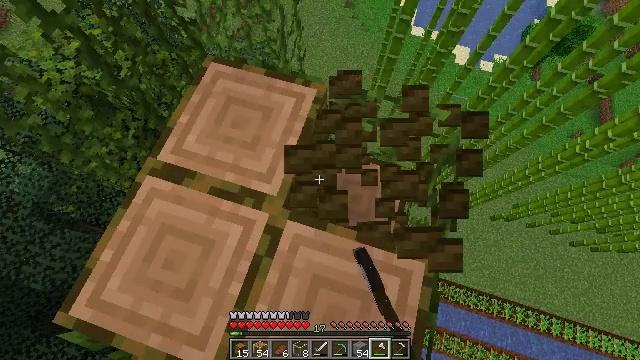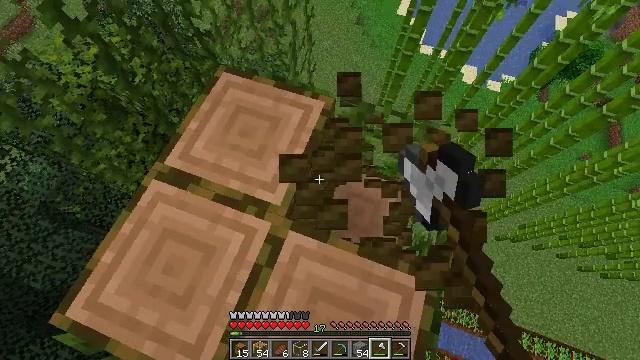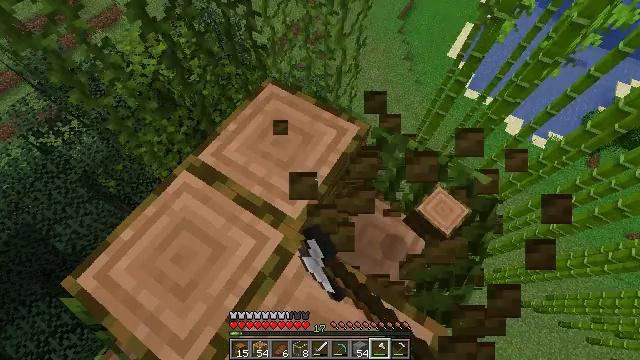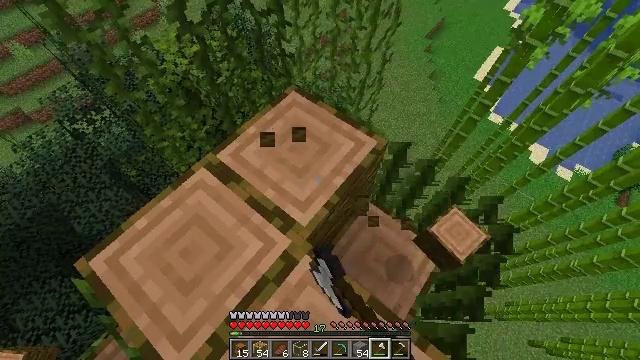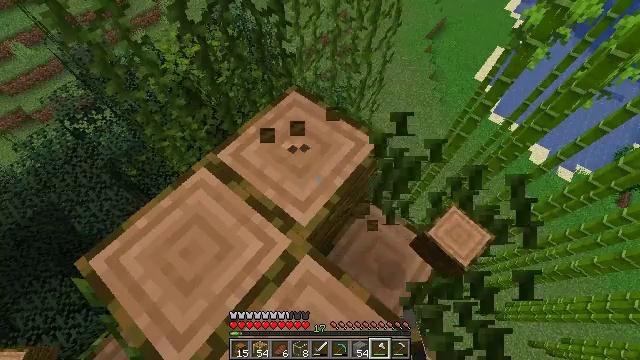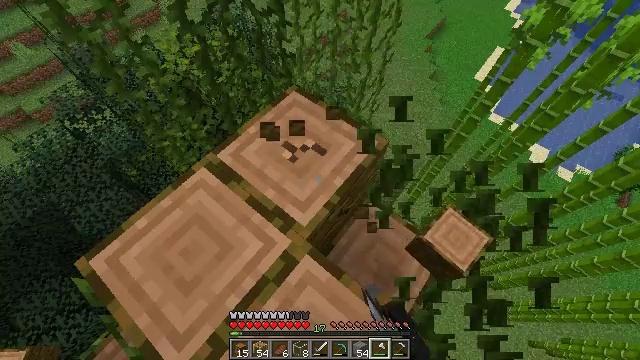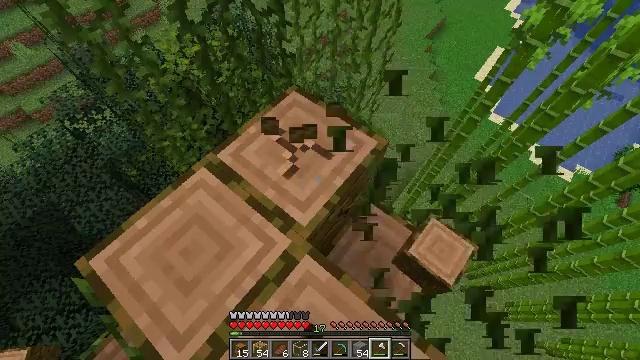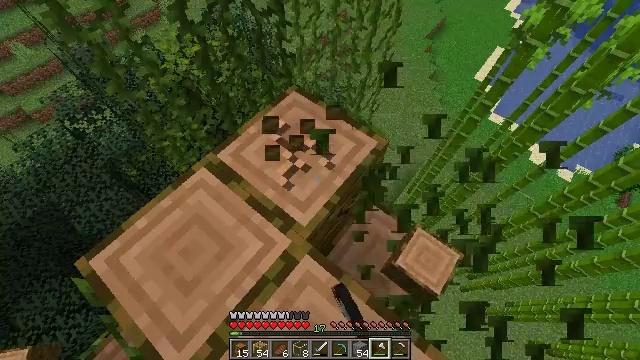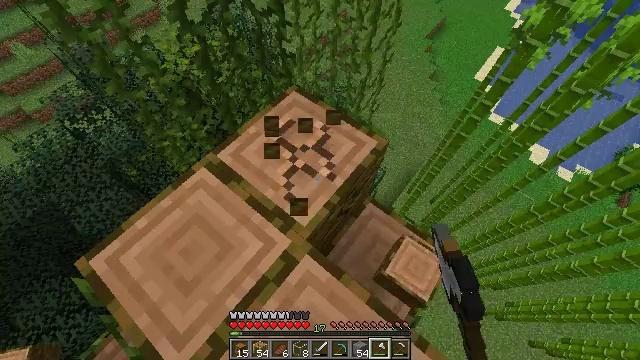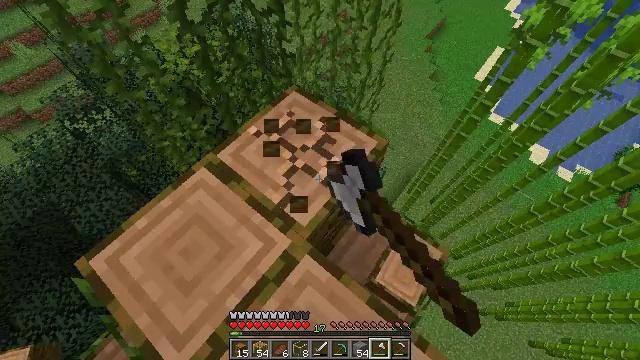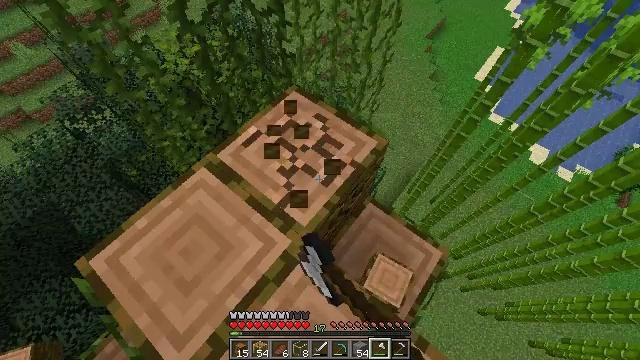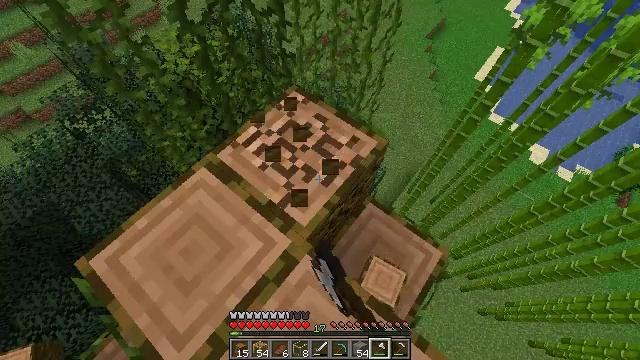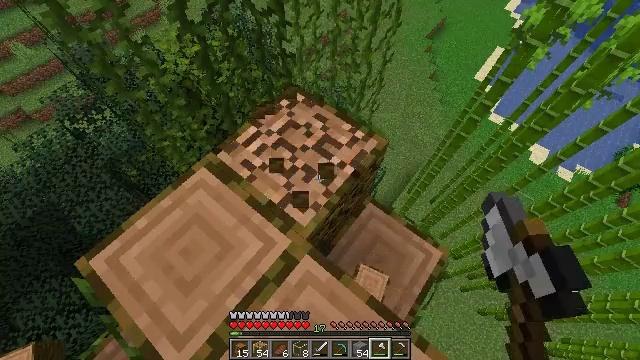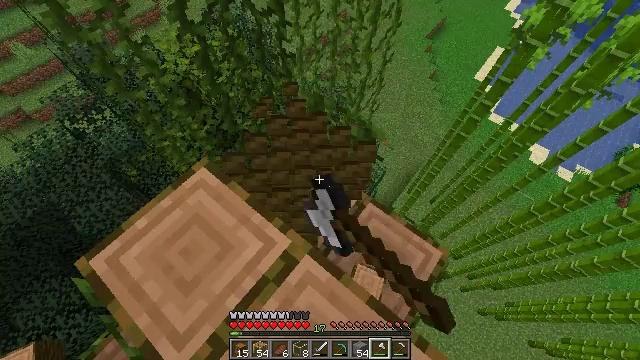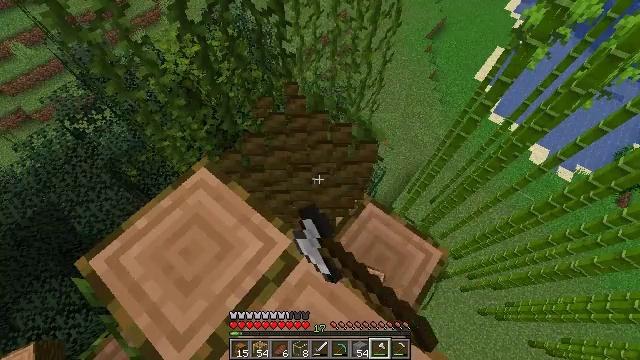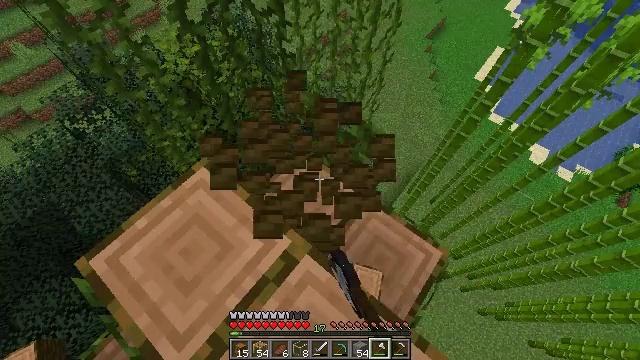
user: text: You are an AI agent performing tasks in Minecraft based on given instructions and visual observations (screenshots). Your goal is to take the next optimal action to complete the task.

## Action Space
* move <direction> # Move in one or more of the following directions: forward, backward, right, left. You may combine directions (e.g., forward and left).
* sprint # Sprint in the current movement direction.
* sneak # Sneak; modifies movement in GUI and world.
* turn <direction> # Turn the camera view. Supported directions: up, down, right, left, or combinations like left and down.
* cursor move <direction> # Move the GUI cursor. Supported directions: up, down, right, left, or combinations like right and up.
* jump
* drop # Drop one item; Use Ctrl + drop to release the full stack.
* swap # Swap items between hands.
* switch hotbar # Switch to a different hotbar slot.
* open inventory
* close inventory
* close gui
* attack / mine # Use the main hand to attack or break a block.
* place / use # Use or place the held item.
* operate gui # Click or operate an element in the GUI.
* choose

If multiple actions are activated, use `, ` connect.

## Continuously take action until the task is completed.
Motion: motion action
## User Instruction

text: Use an axe to chop the jungle log.
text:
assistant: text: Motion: turn left and up, attack / mine
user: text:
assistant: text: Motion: turn left and up, attack / mine
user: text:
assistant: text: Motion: turn left and up, attack / mine
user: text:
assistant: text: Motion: attack / mine
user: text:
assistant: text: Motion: attack / mine
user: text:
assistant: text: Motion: attack / mine
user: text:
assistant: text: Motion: attack / mine
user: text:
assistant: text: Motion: attack / mine
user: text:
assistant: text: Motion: attack / mine
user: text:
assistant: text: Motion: attack / mine
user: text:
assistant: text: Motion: attack / mine
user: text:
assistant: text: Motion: attack / mine
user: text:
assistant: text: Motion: attack / mine
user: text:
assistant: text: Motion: attack / mine
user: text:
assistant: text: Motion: attack / mine
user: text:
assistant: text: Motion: attack / mine
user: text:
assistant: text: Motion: attack / mine
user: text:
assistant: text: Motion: turn left and up, attack / mine
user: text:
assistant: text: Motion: turn left and up
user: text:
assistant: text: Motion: turn left and up
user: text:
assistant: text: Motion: turn up
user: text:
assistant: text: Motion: turn left and up
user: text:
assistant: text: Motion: turn left and up
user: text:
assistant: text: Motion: no_op
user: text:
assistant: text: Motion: no_op
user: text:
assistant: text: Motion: no_op
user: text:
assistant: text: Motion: no_op
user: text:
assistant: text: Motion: no_op
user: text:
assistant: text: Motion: no_op
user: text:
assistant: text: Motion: attack / mine